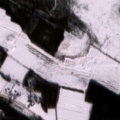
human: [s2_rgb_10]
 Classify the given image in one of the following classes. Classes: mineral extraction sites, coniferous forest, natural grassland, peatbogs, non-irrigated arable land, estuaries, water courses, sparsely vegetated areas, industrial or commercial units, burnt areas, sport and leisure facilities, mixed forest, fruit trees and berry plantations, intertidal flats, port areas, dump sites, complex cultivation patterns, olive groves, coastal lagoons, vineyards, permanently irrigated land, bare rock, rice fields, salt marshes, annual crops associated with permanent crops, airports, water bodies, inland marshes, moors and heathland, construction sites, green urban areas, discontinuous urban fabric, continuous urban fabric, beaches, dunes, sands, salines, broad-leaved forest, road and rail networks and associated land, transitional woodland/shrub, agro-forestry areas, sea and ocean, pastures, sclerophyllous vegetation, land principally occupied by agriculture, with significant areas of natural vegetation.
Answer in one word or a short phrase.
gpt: non-irrigated arable land, coniferous forest, mixed forest, transitional woodland/shrub, peatbogs